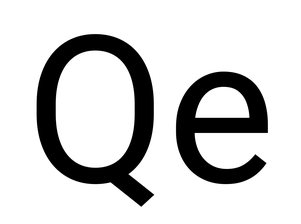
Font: Roboto_Regular